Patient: sex M, age 51
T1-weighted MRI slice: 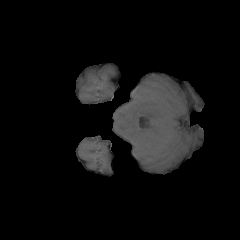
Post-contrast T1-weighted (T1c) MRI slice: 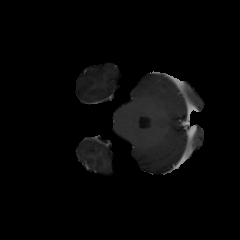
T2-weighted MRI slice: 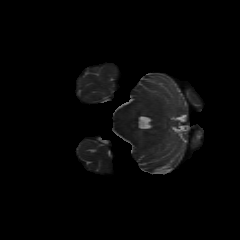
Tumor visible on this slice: no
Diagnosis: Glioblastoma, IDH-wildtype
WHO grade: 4